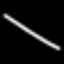
Label: line